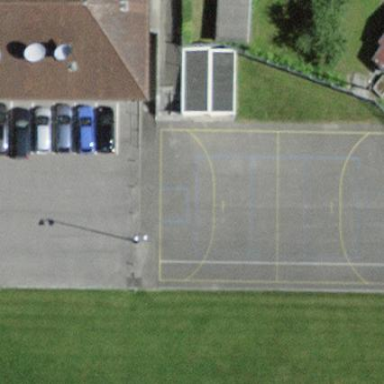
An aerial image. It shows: Multi-sport pitch with asphalt surface.